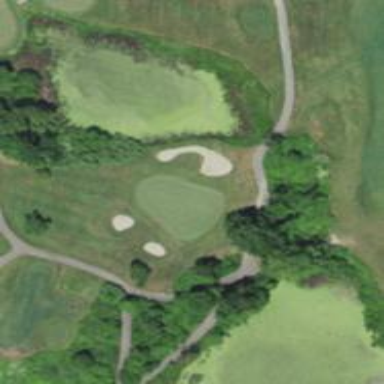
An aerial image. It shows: View of golf hole.